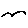
Label: bird